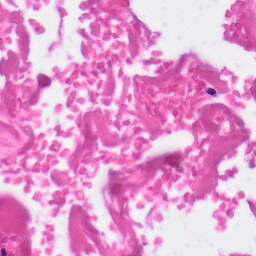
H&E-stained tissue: Skin